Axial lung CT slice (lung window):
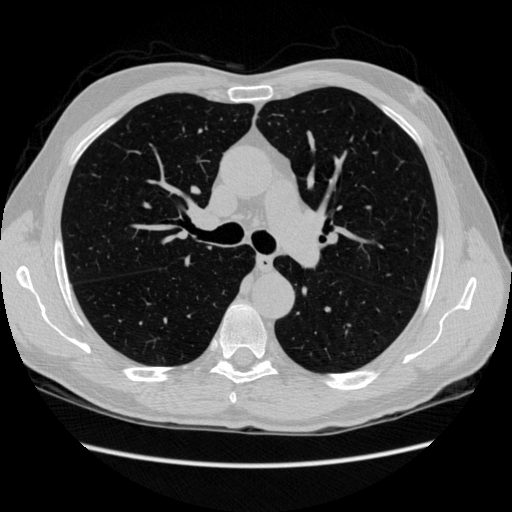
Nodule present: no